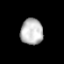
Tissue: prostate
Cell type: T cells
Senescence score: 0.3014
Nuclear area (px): 574
Mean DAPI intensity: 187.601